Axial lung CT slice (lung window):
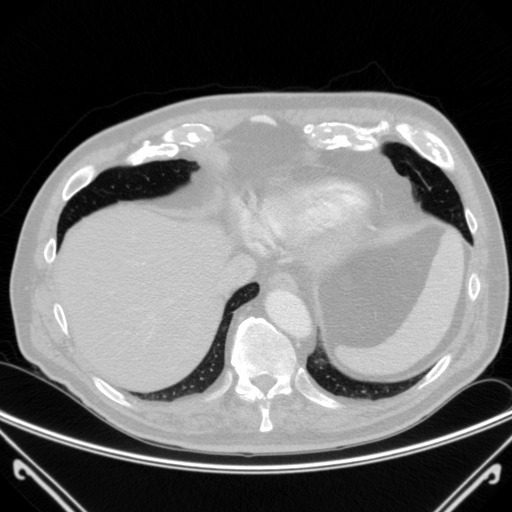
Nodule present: no